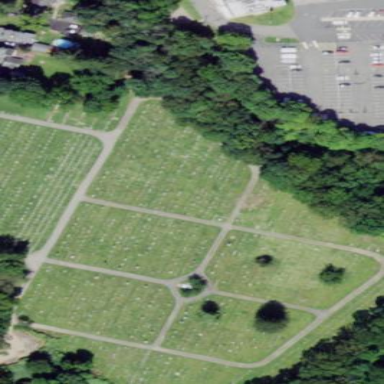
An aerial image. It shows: Cemetery.